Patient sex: M
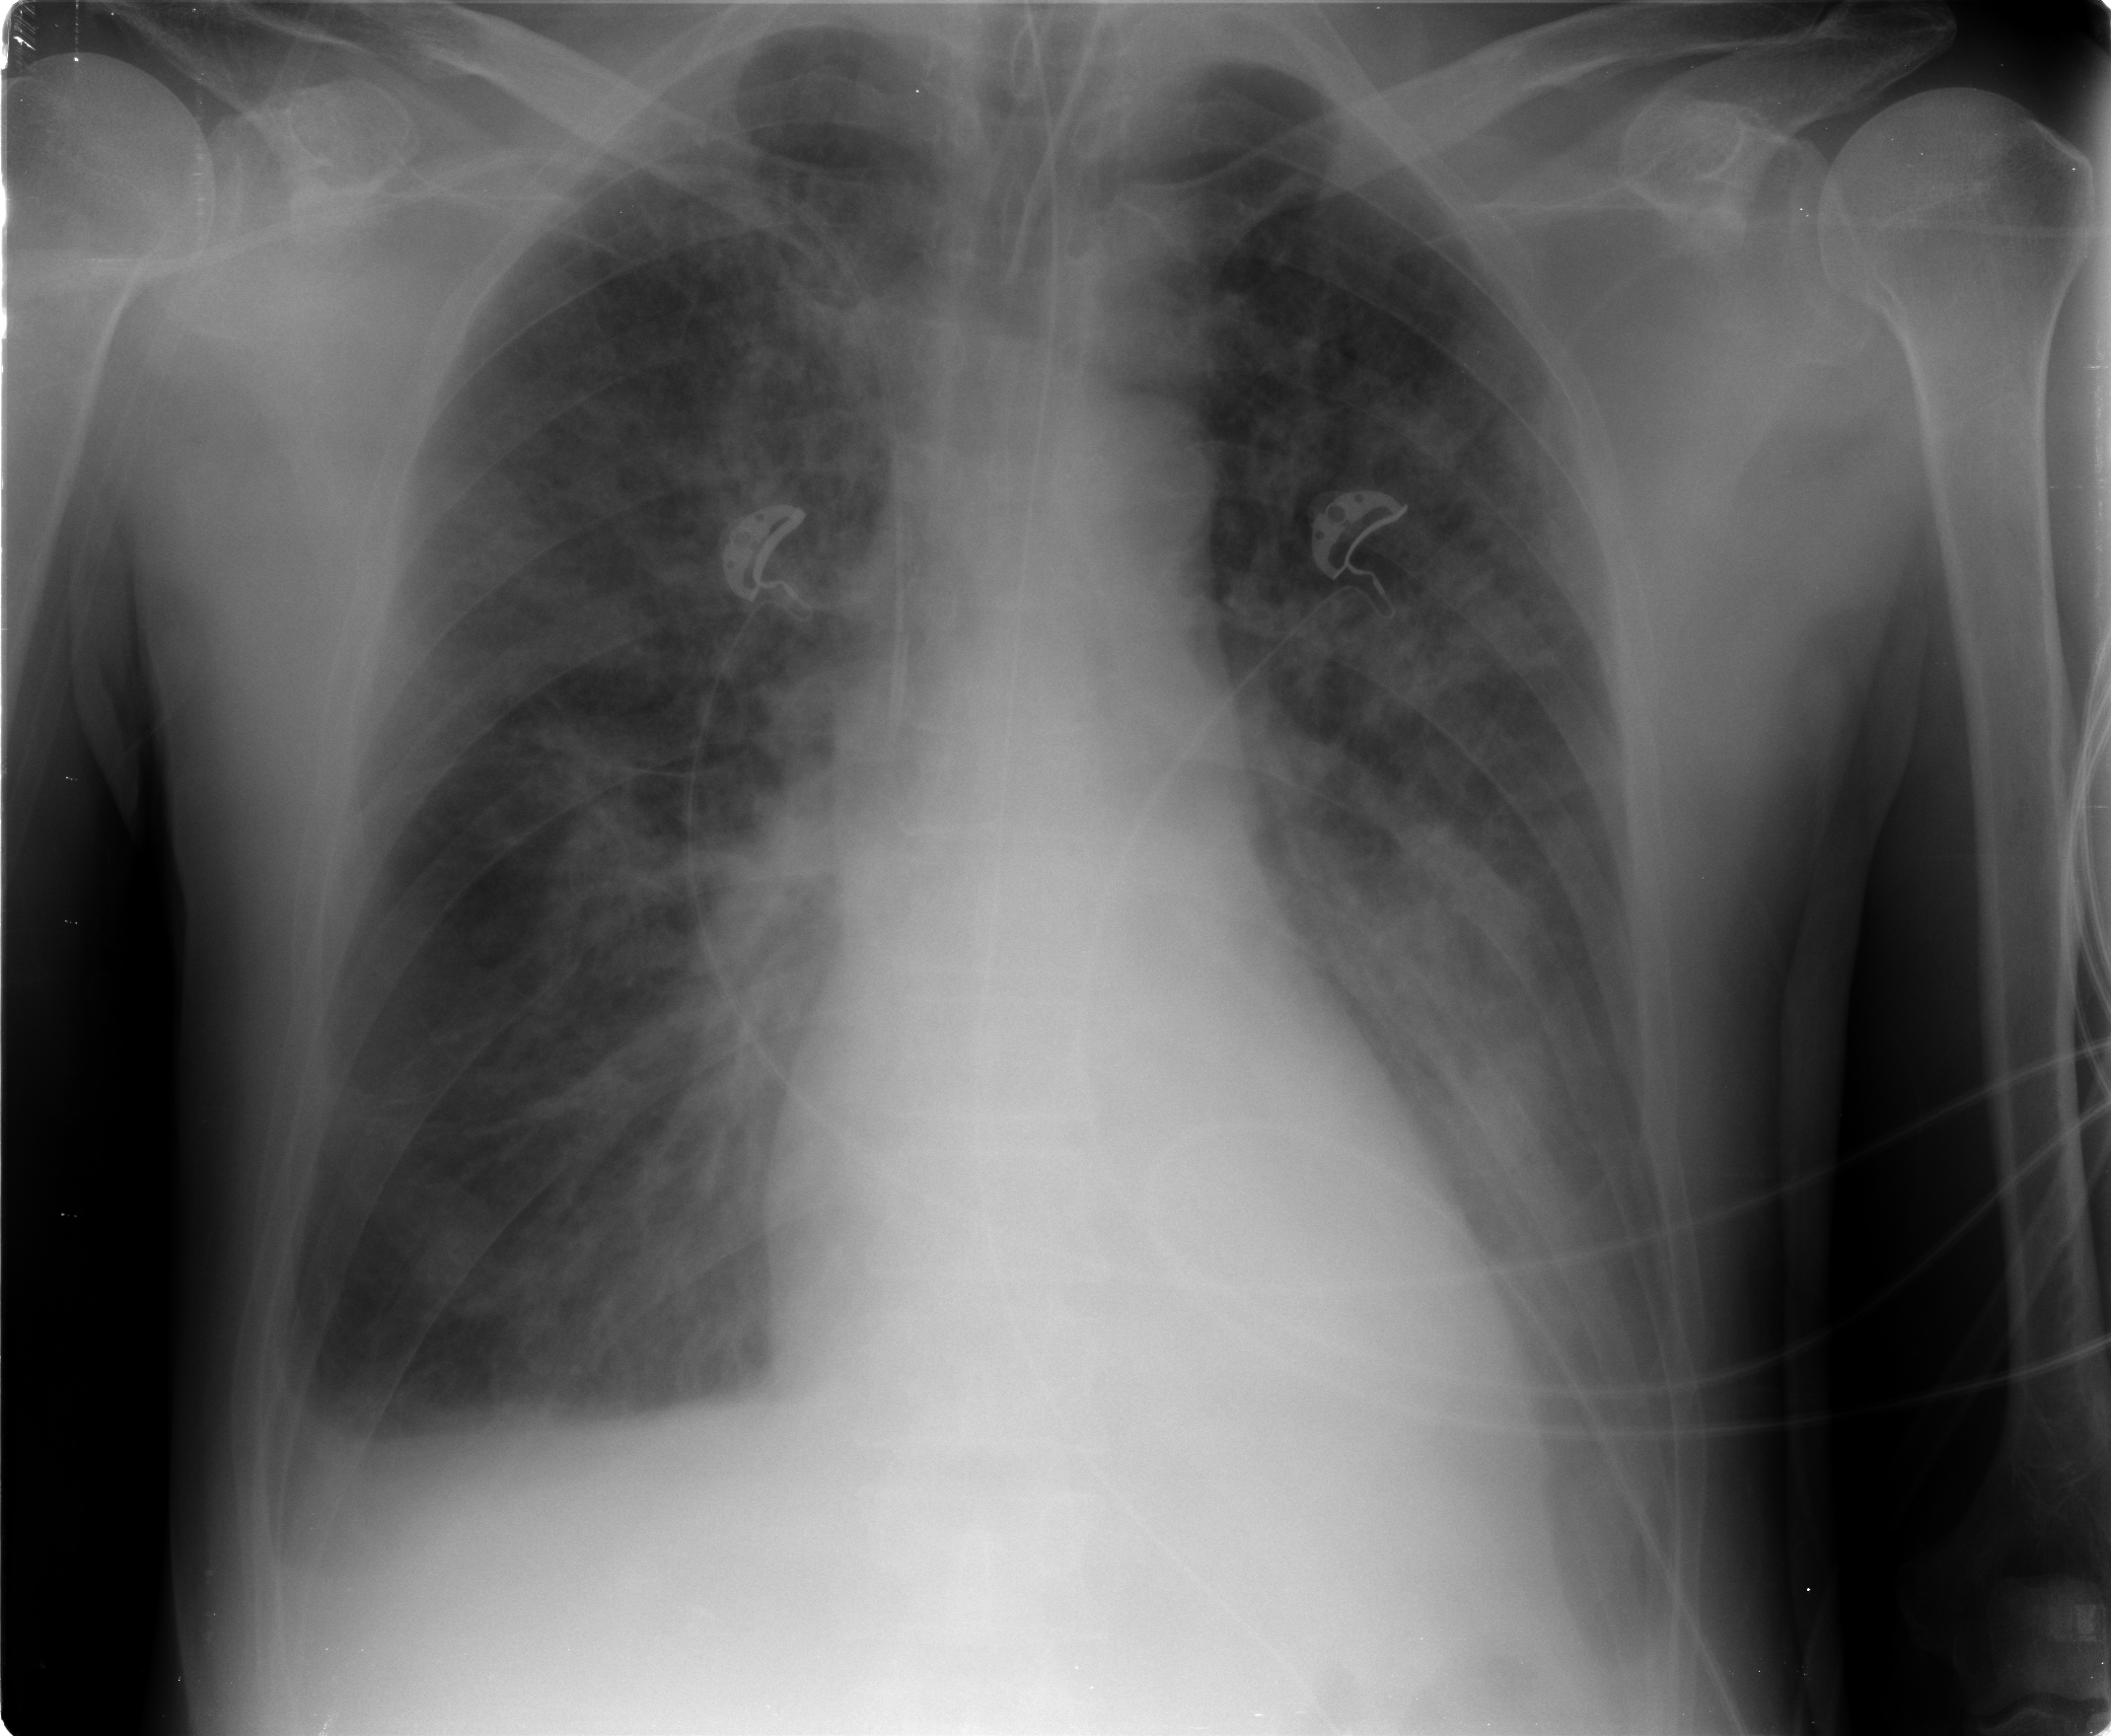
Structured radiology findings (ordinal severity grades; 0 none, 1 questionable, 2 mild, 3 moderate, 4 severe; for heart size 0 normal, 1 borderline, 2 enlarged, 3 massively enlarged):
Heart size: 0
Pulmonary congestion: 3
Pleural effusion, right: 2
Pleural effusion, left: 2
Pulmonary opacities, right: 0
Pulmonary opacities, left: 0
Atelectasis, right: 0
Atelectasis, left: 0